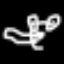
Label: frog